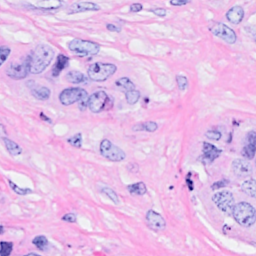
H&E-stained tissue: Breast